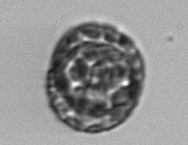
Label: Thalassiosira